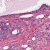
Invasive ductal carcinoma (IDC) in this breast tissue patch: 0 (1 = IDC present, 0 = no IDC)